【题型】解答题　【知识点】平面几何　【难度】easy
如图, $\odot O$ 的弦 $AB$、$CD$ 的延长线相交于点 $P$, 且 $AB = CD$。

(1) 求证：$\overset{\frown}{AD} = \overset{\frown}{BC}$。

(2) 求证：$PB = PD$。

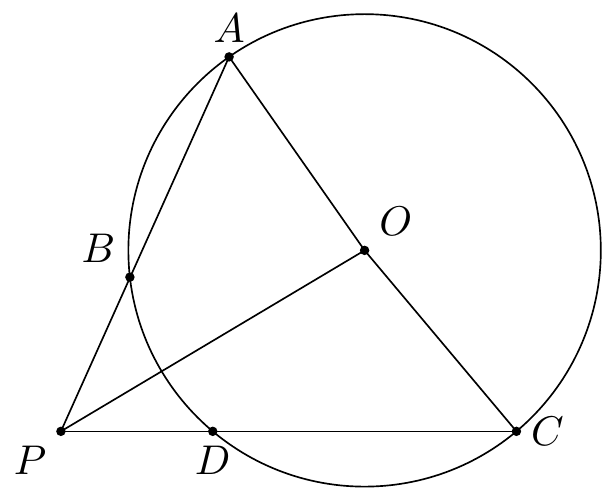
【解答】
解：(1) 证明：$\because$ $AB = CD$,

$\therefore$ $\widehat{AB} = \widehat{CD}$,

$\therefore$ $\widehat{AB} + \widehat{BD} = \widehat{CD} + \widehat{BD}$,

即：$\widehat{AD} = \widehat{BC}$,

$\therefore$ $PA = PD$；

(2) 证明：连接 $OB$、$OD$, 作 $OM \perp AB$、$ON \perp CD$,

$\because$ $AB = CD$, $OA = OB = OC = OD$,

$\therefore$ $\triangle AOB \cong \triangle COD$,

$\therefore$ $AM = BM = DN = CN$, $S_{\triangle AOB} = S_{\triangle COD}$,

$\therefore$ $OM = ON$,

$\because$ $\angle OMP = \angle ONP = 90^\circ$, $OP = OP$,

$\therefore$ $\triangle OMP \cong \triangle ONP$,

$\therefore$ $PM = PN$,

$\therefore$ $PM - BM = PN - DN$,

即 $PB = PD$。
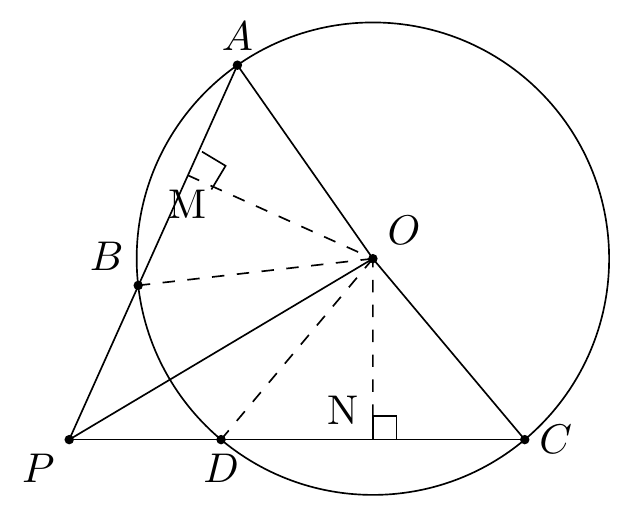